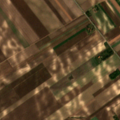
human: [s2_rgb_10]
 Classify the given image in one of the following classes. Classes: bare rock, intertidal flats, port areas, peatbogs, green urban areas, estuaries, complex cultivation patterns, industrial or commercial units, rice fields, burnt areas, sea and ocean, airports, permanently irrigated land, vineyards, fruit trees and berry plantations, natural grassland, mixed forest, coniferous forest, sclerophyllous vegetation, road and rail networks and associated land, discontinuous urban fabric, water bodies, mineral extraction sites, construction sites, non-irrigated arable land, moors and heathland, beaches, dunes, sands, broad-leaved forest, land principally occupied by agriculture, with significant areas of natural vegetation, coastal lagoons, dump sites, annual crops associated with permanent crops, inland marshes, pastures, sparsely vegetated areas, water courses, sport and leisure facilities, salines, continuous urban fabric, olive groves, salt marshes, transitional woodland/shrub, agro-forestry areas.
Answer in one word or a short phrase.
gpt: non-irrigated arable land